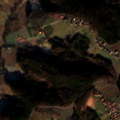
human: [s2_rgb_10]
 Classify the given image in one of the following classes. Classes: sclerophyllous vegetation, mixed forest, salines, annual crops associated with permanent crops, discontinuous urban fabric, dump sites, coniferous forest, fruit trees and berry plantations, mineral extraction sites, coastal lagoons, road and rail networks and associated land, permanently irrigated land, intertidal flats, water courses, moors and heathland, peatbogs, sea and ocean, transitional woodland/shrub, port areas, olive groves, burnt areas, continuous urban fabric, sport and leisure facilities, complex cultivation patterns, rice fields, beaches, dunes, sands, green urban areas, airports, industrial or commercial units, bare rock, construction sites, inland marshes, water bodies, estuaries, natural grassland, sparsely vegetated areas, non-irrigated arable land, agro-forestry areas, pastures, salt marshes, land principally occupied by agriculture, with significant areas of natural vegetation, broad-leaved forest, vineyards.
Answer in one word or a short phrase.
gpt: non-irrigated arable land, complex cultivation patterns, broad-leaved forest, mixed forest